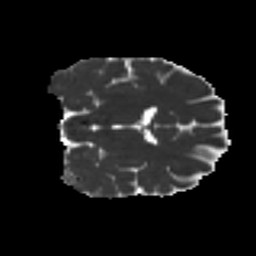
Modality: MD
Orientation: coronal
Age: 41
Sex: female
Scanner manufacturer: ge
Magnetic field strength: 3 T
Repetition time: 7.8 s
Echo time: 0.0606 s